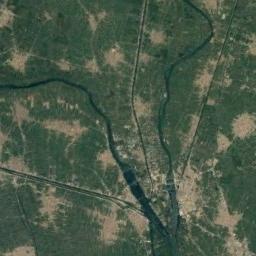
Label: river